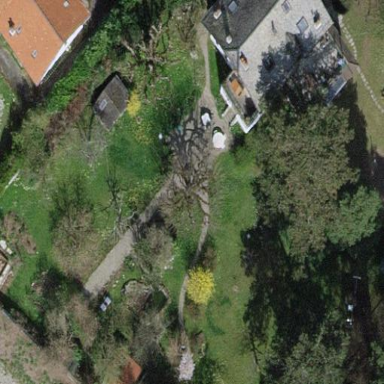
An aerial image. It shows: Garden enclosed by fence.